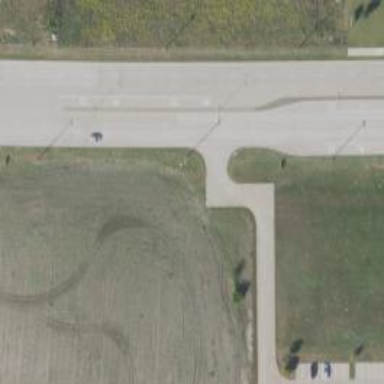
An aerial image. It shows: Secondary road.